Interaction volume radius: 10 \u00c5
Interaction volume height: 35 \u00c5
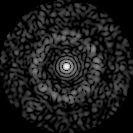
Disorder parameter: 0.8453